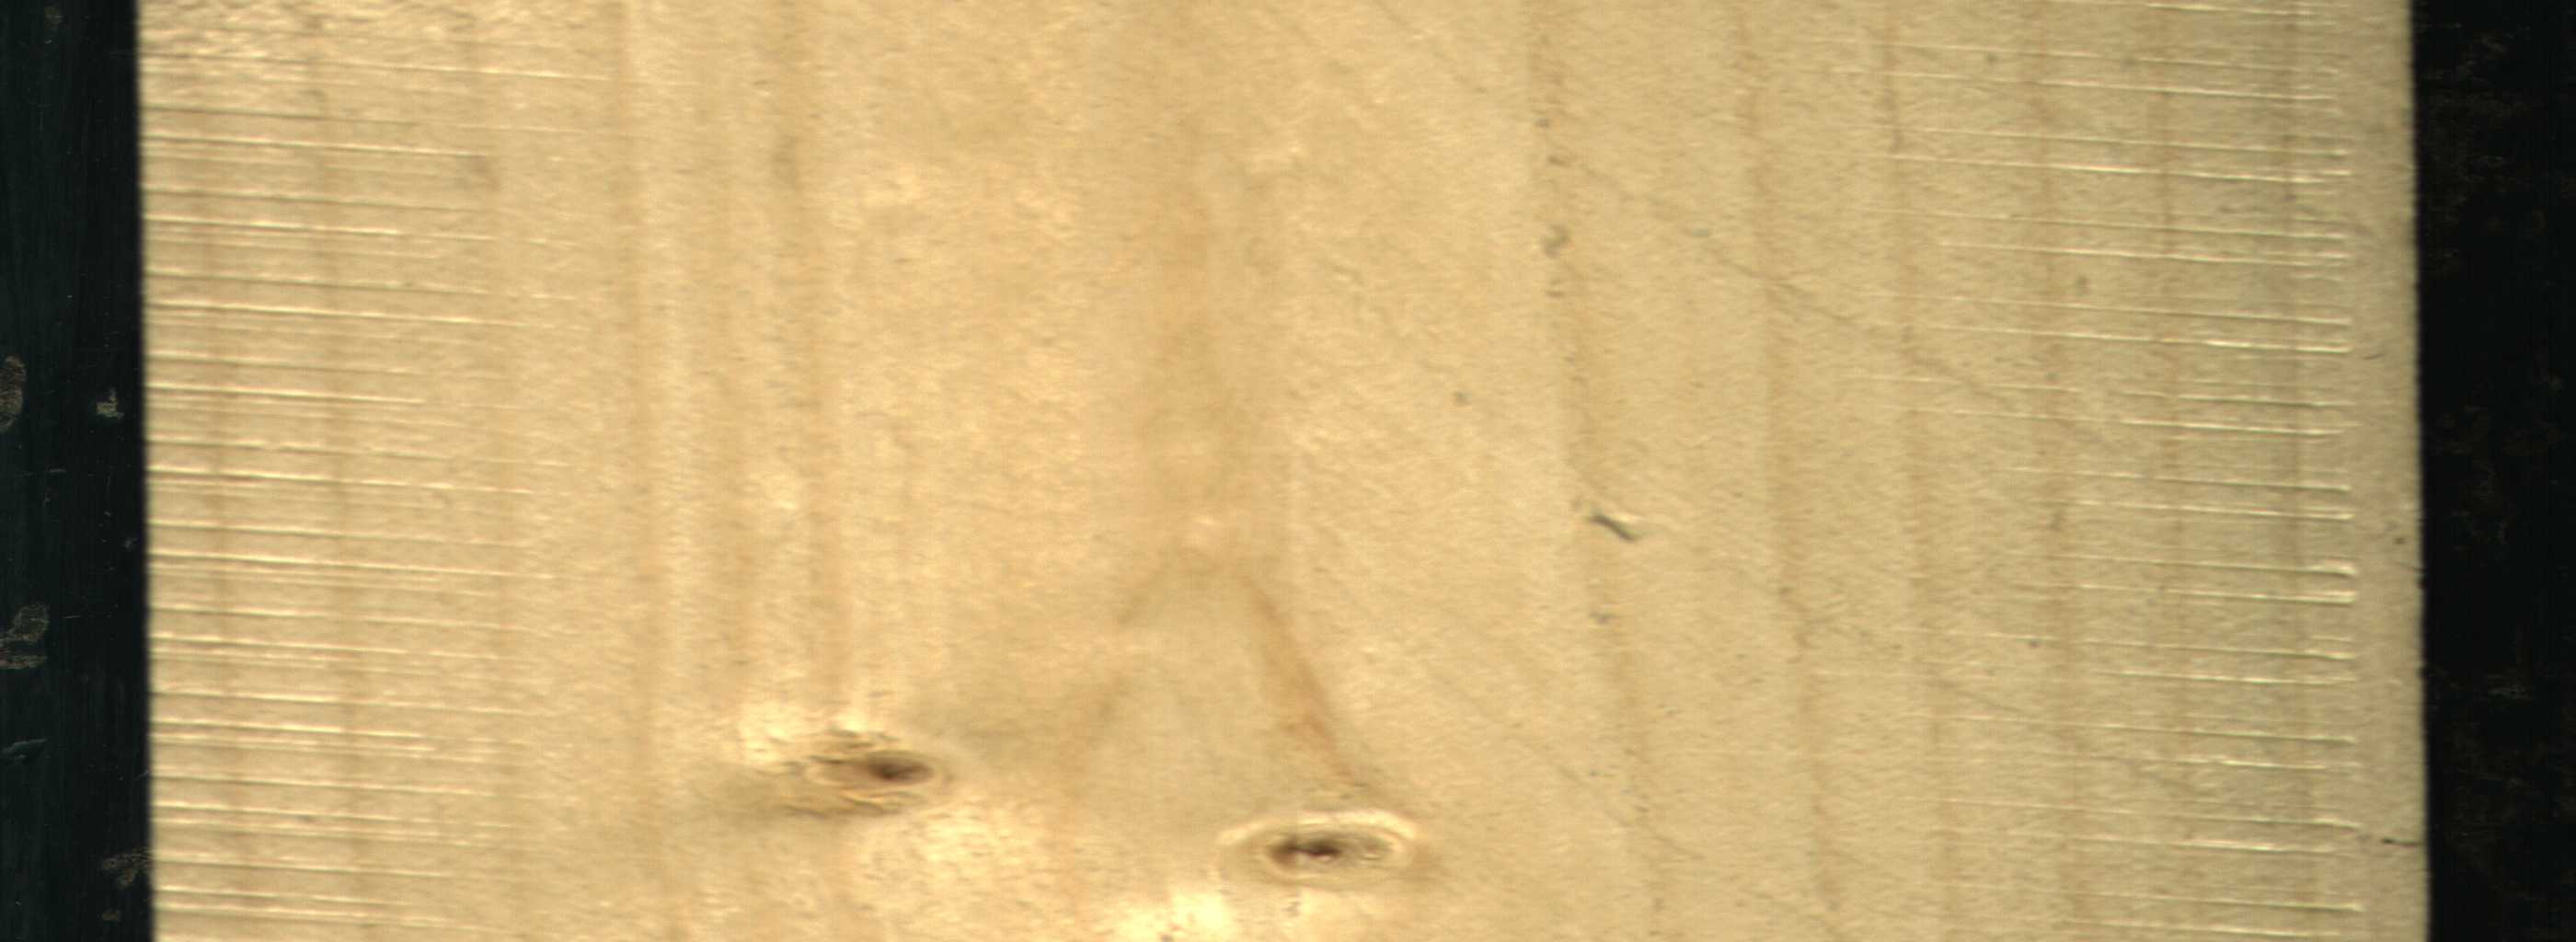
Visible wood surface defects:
Live_Knot
Live_Knot